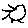
Label: sun